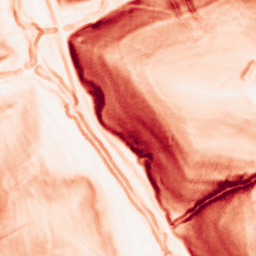
Category: morphological
Decomposition family: morphological_gradient
Decomposition parameters: size: 3
shape: disk
Upsampling method: sinc_hamming
Upsampling parameters: scale: 4
kernel_size: 16
Upsampling scale: 4